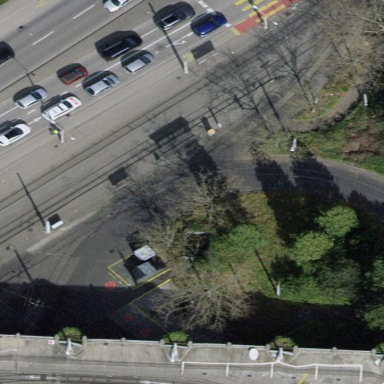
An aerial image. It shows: Asphalt tram platform with shelter. Platform for public transport with tram services.